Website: lowes
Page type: account-selection
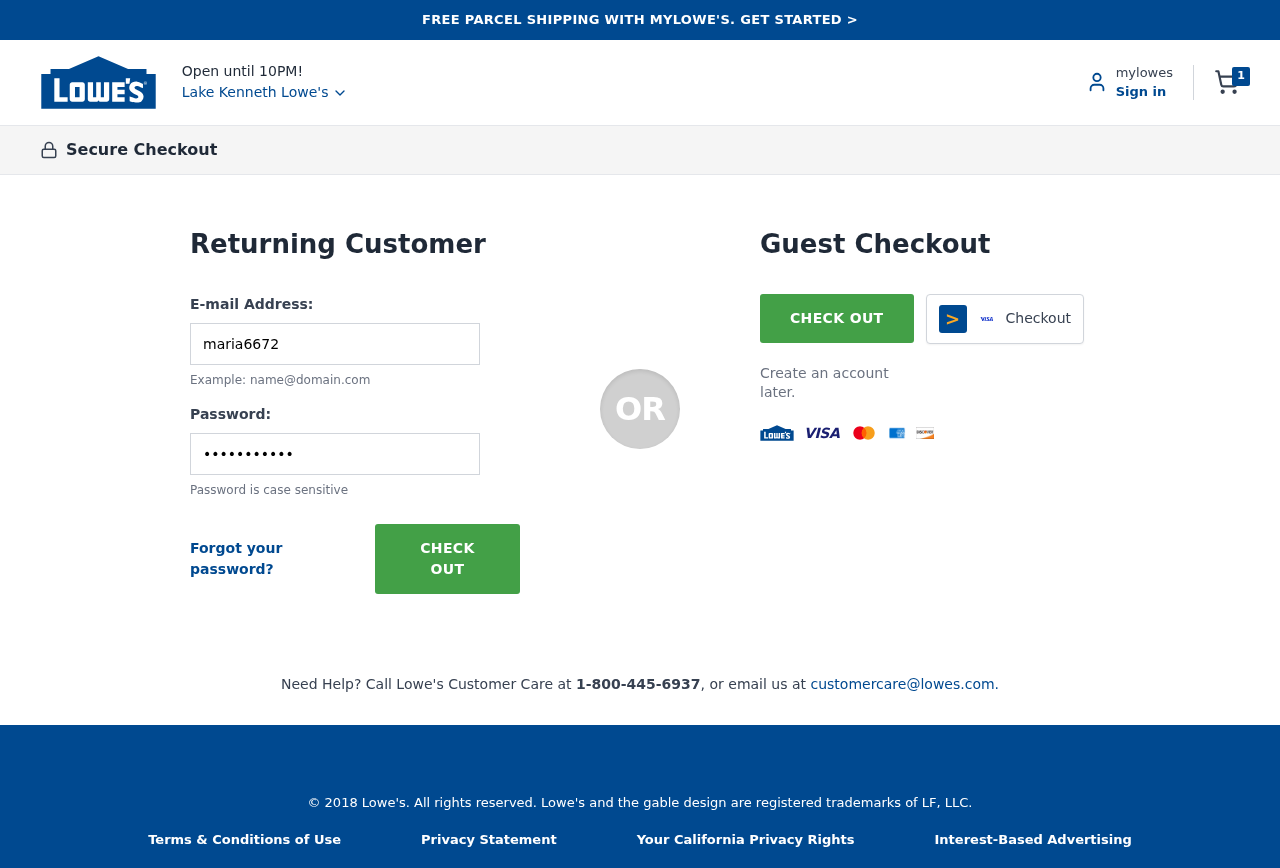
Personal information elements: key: PII_CITY
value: Lake Kenneth Lowe's
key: PII_LOGIN_USERNAME
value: maria6672
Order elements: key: ORDER_NUM_ITEMS
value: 1